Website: ulta-beauty
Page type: address-validator
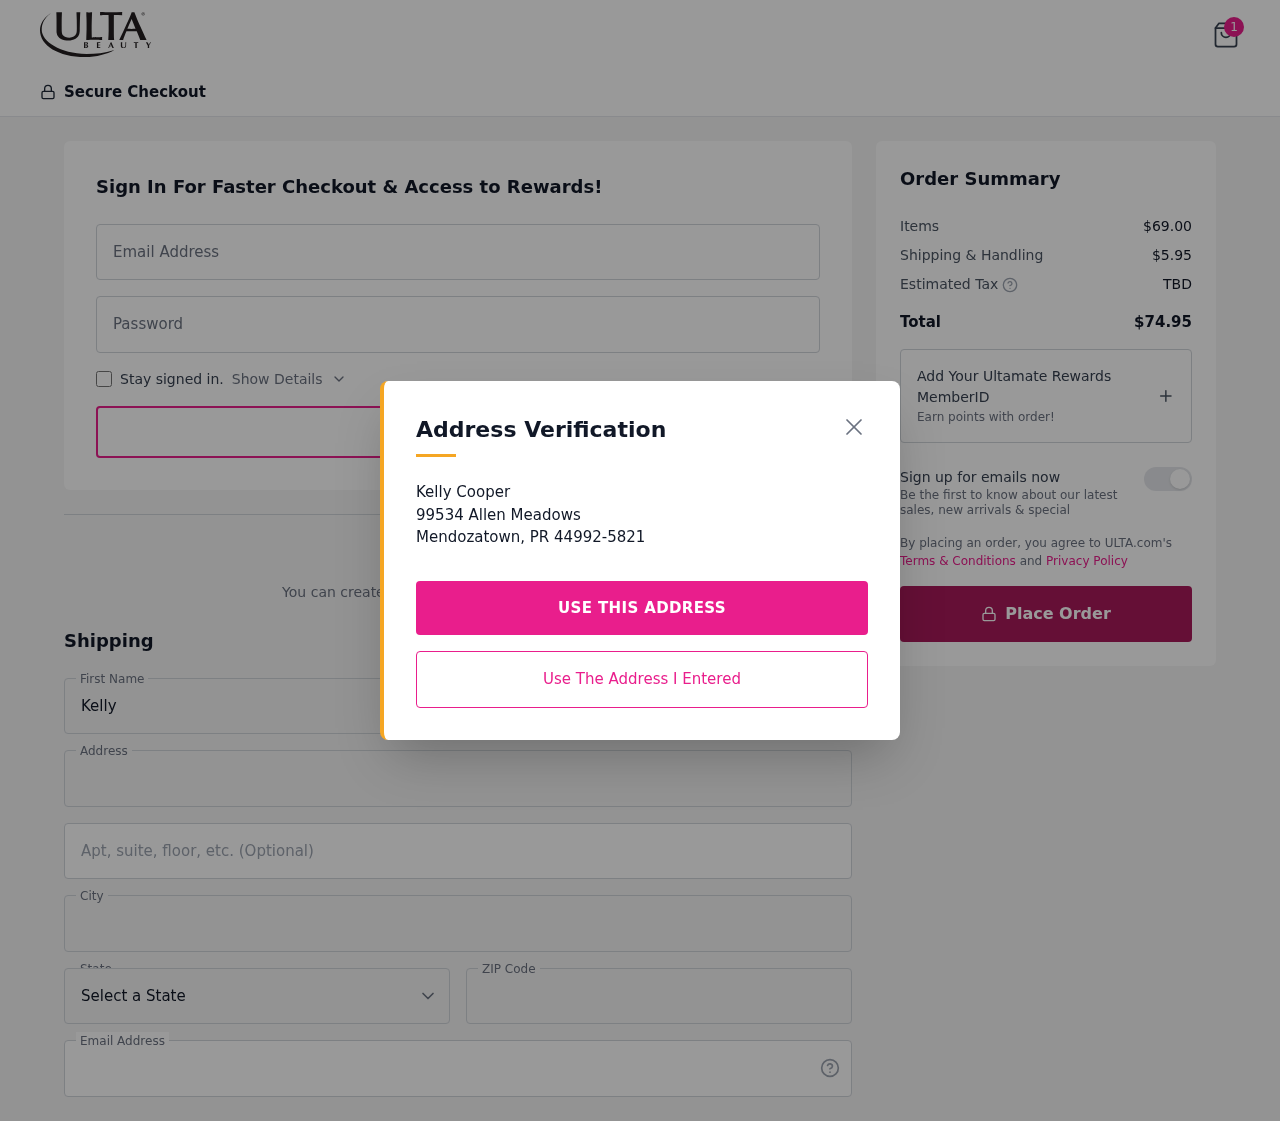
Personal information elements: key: PII_CITY
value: Mendozatown
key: PII_EMAIL
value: kcooper@hotmail.com
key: PII_FIRSTNAME
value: Kelly
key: PII_LASTNAME
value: Cooper
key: PII_POSTCODE
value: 44992
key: PII_STATE_ABBR
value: PR
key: PII_STREET
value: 99534 Allen Meadows
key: PII_STREET2
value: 99534 Allen Meadows
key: PII_FULLNAME2
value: Kelly Cooper
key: PII_CITY2
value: Mendozatown
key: PII_STATE_ABBR2
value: PR
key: PII_POSTCODE_FULL
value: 44992
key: PII_POSTCODE_EXT
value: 5821
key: PII_POSTCODE_NUMERIC
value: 44992
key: PII_POSTCODE_EXT_NUMERIC
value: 5821
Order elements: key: ORDER_NUM_ITEMS
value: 1
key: ORDER_SUBTOTAL
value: $69.00
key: ORDER_SHIPPING_COST
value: $5.95
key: ORDER_TOTAL
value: $74.95